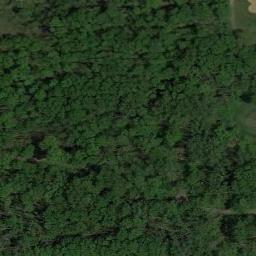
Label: forest